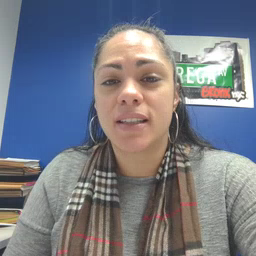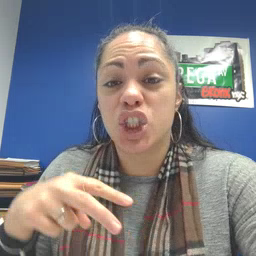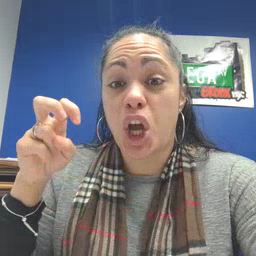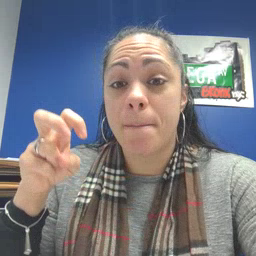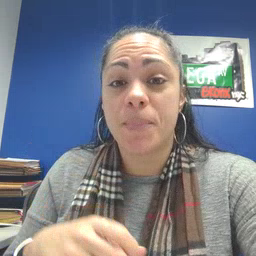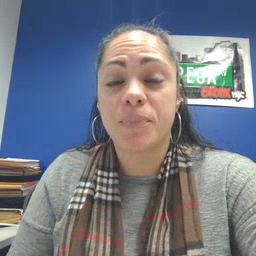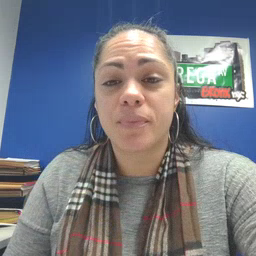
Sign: jump